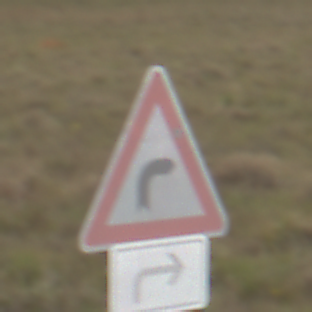
Verkehrszeichen: KurveRechts
Zusatzzeichen unten: RichtungsangabeDurchPfeile5
Umgebung: Outdoor, Nature
Tageszeit: Midday
Wetter: PartlyCloudy
Licht: Natural
Jahreszeit: NotSpecified
Kontrast: MediumContrast